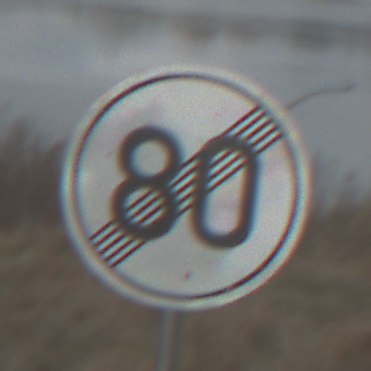
Verkehrszeichen: EndeGeschwindigkeit80
Umgebung: Outdoor, RoadRail
Tageszeit: SunriseSunset
Wetter: PartlyCloudy
Licht: Natural
Jahreszeit: NotSpecified
Kontrast: LowContrast